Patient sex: M
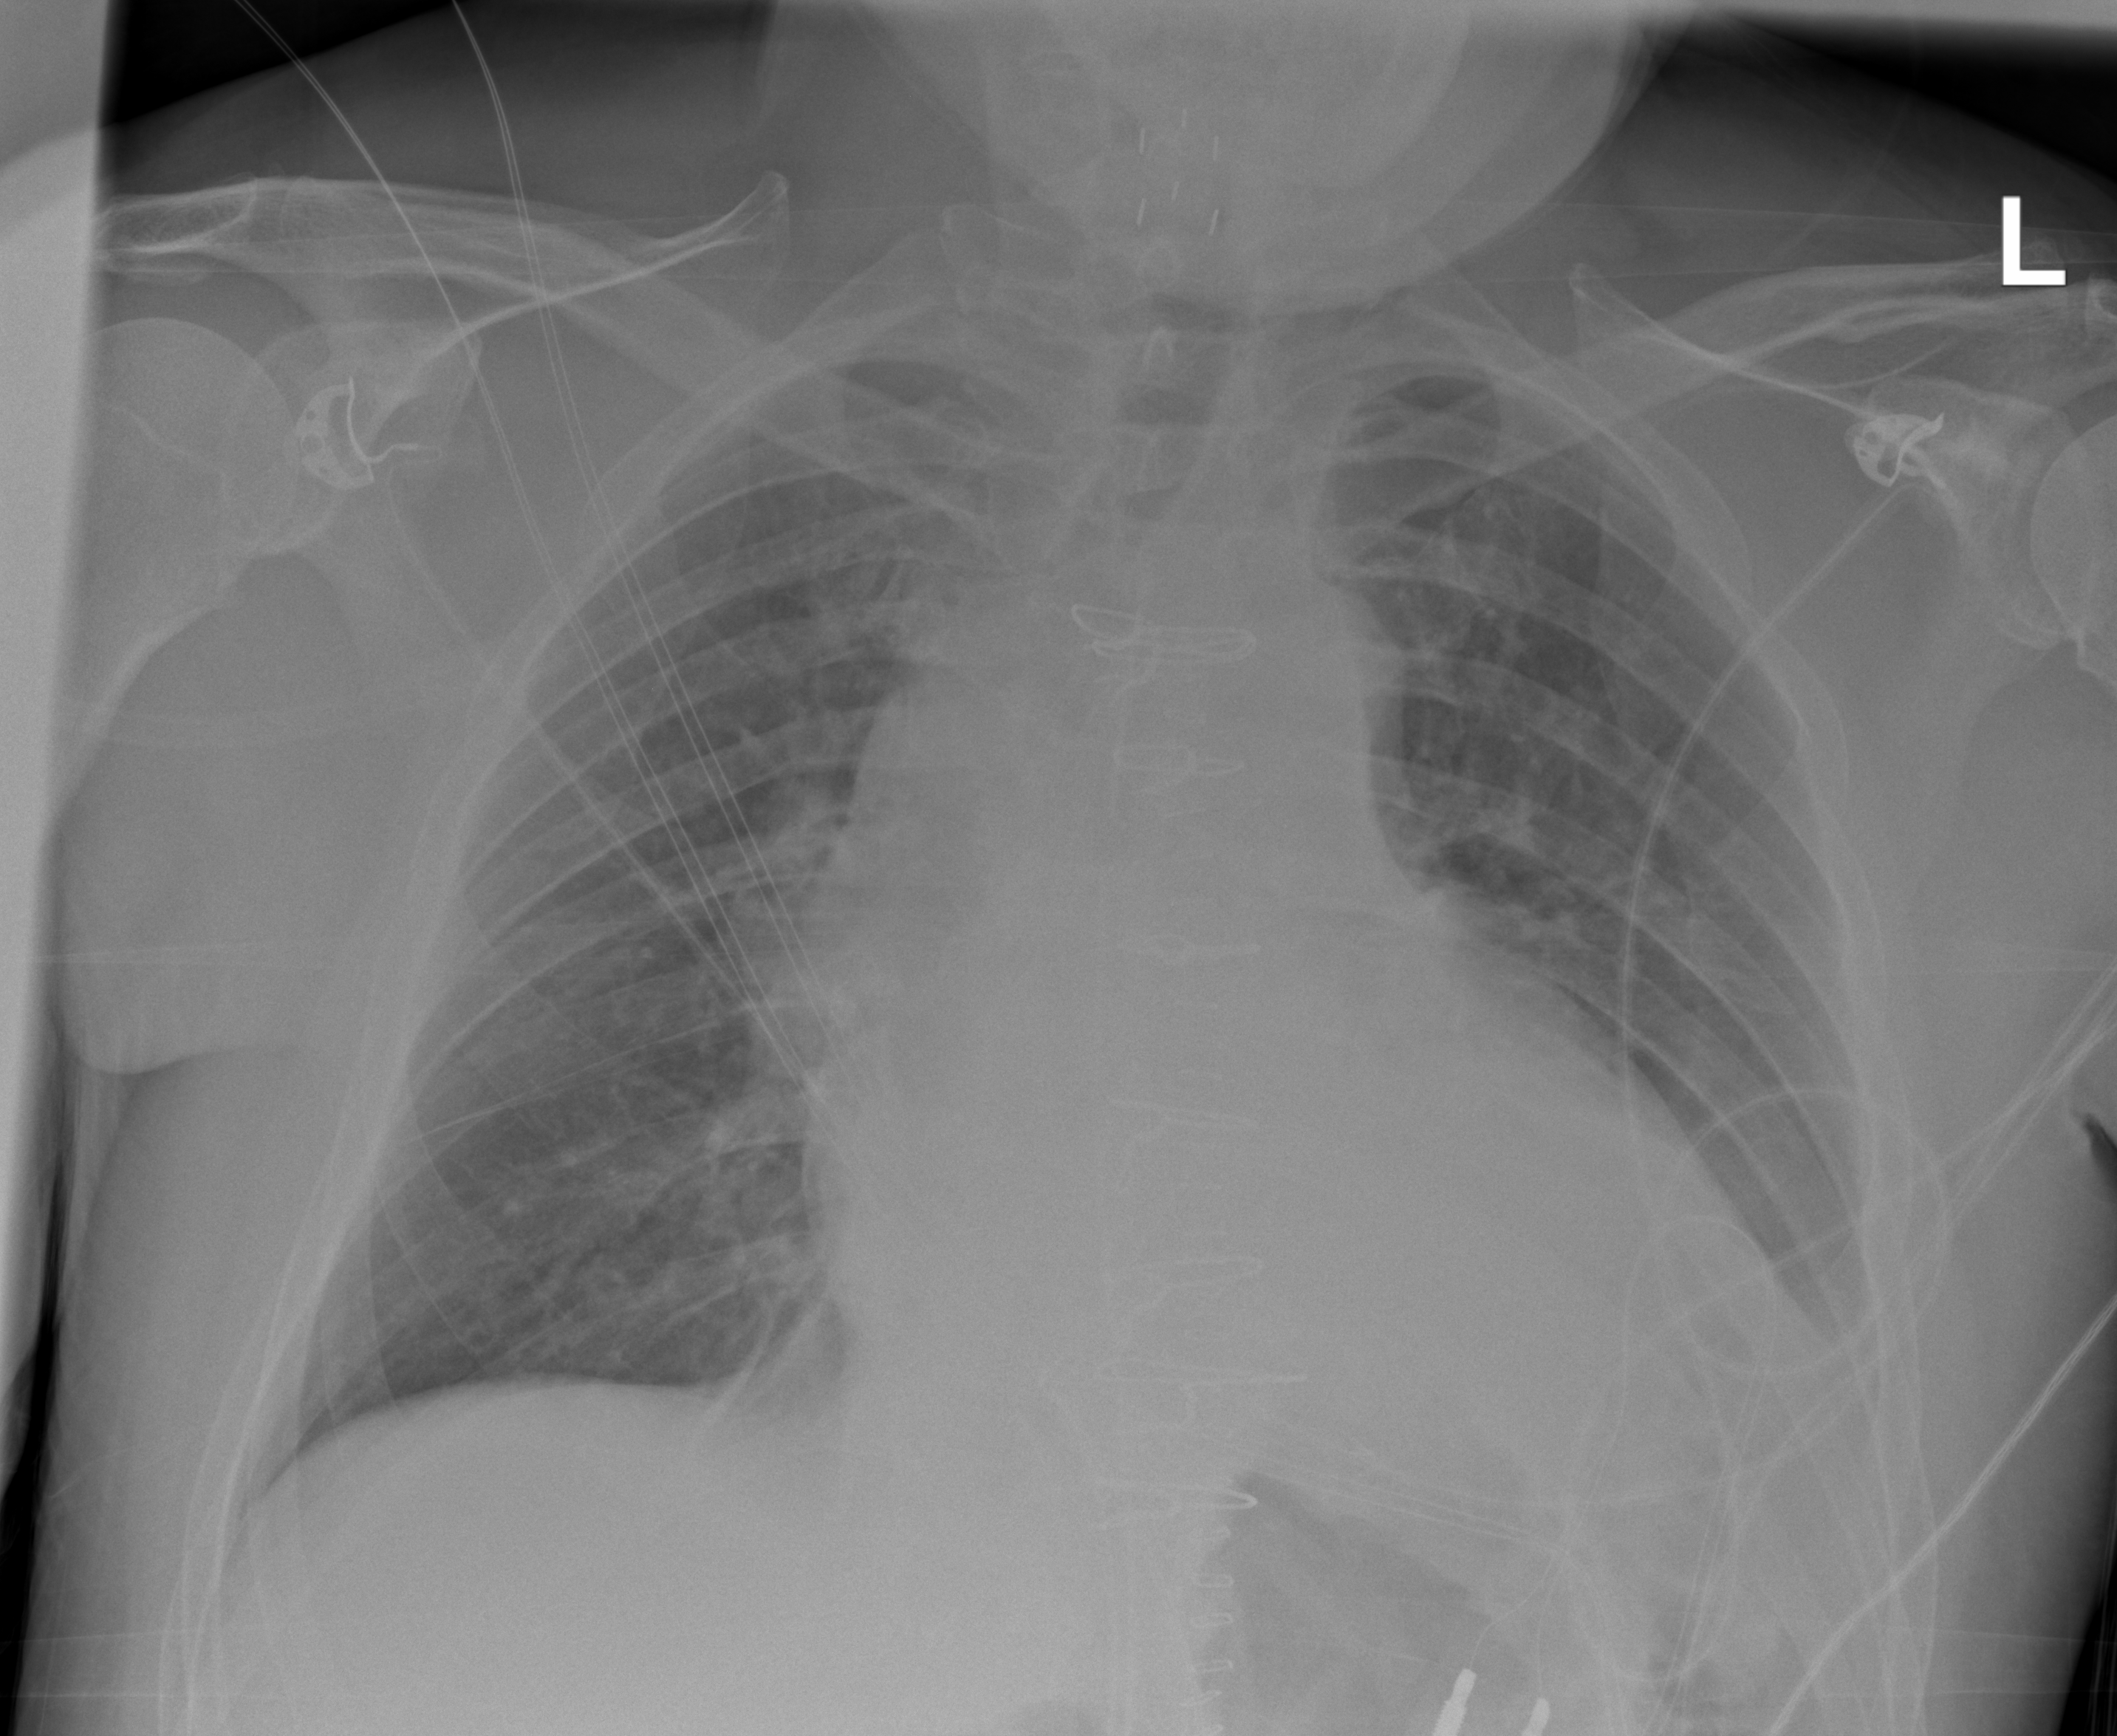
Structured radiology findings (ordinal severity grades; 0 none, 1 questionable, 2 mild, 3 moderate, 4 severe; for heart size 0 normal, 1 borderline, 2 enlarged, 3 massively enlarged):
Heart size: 2
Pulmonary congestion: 0
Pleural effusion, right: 0
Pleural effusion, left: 2
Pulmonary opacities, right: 0
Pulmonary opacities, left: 0
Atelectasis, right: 0
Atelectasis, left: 2